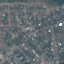
Land use / land cover: Residential